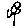
Label: flower